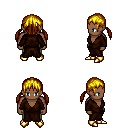
a pixel art fantasy rpg character, male body template, human, dark skin, brown robe, teal pants, blonde twin-tailed hairstyle, gold boots, four views (front, back, left, right), 2x2 character sprite sheet, small pixel art, hard edges, no anti-aliasing